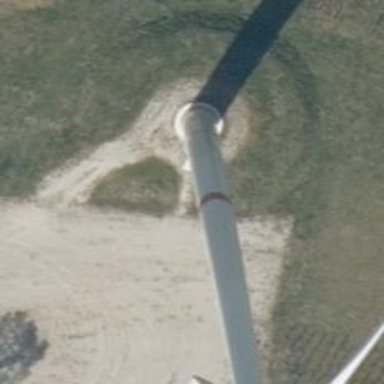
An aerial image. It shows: Wind power generator employing wind turbines.